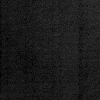
Atmospheric dust classification: dusty